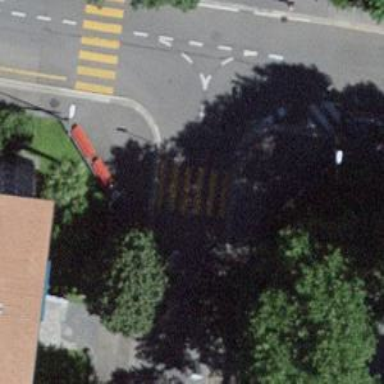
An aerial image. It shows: Residential road with chicane for traffic calming.